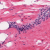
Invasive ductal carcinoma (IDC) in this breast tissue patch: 0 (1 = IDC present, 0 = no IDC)